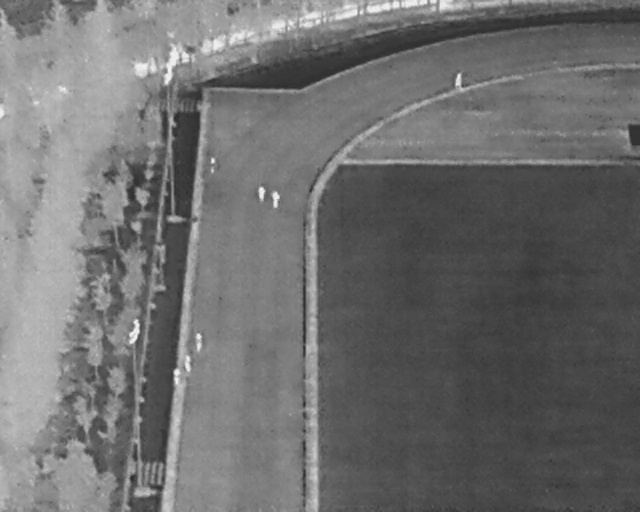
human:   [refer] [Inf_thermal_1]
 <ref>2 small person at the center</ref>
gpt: <box>[[31, 31, 34, 33, 2], [39, 37, 42, 38, 2]]</box>

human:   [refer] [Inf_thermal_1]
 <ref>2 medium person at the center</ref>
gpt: <box>[[41, 37, 44, 39, 2], [29, 66, 32, 67, 2]]</box>

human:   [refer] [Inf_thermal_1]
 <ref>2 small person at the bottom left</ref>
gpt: <box>[[27, 70, 30, 71, 2], [26, 73, 29, 74, 2]]</box>

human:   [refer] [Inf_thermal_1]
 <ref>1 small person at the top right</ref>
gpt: <box>[[70, 15, 73, 16, 2]]</box>